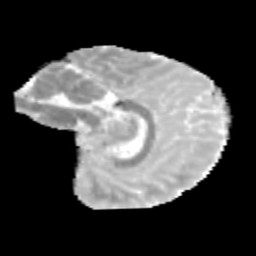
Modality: MD
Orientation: sagittal
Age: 10
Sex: male
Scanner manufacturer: siemens
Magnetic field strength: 3 T
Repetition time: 3.8 s
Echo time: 0.07 s